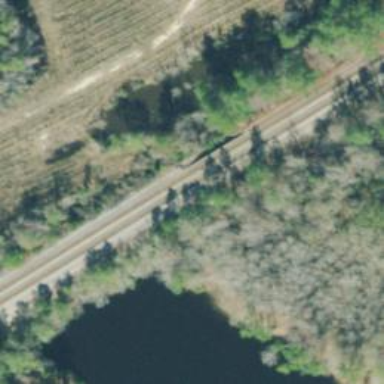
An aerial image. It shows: Bridge over railway line.